Field crop: maize
Growth stage: 2
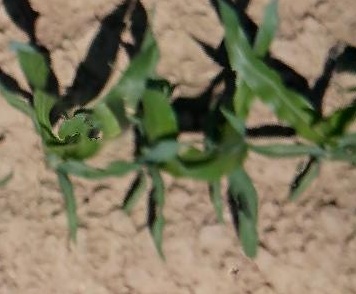
Species: maize